Question: i developed html 5 application and convert to .ipa with phonegap(using distribution certificates) (<URL>
i created app in <URL>
and it is status: Waiting For Upload so i try to upload my app (.ipa file) so i am using application loader but it give that errors

note:this is my config.xml: <URL>
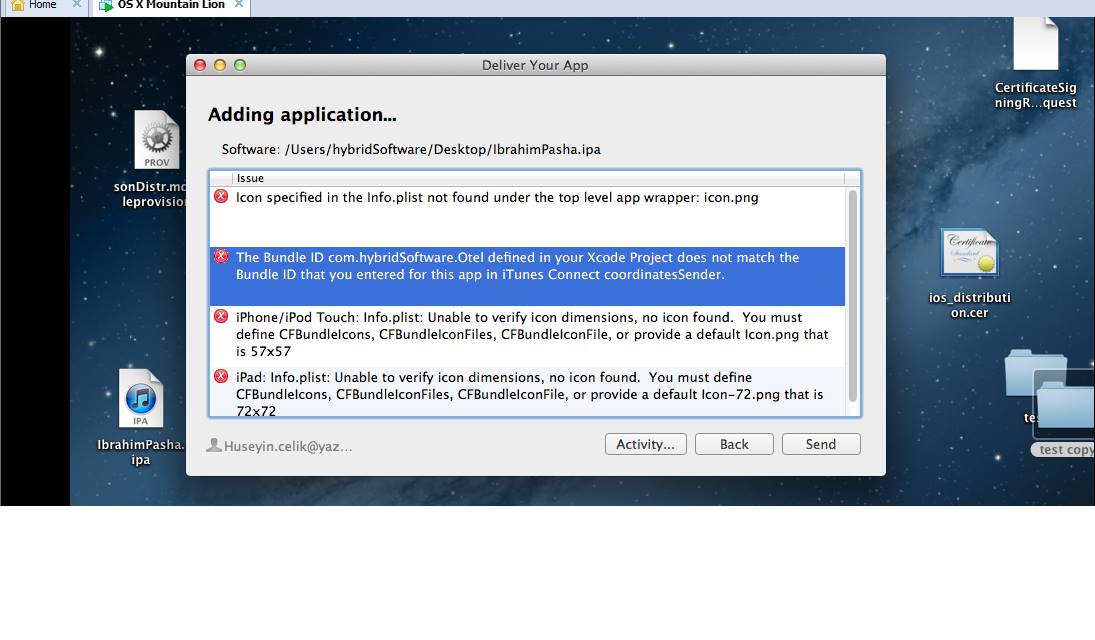
Answer: Please check your bundle ID with the Provisional Profile
it does not match with the bundle ID that you have created in the iTunes connect.
Please change the bundle ID make it same as on iTunes connect.
I am attaching the image where you see the your application bundle ID in xcode